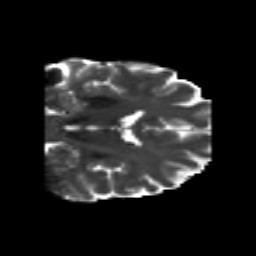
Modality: T2w
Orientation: coronal
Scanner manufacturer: siemens
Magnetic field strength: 3 T
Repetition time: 6.8 s
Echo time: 0.093 s